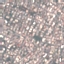
Label: Residential